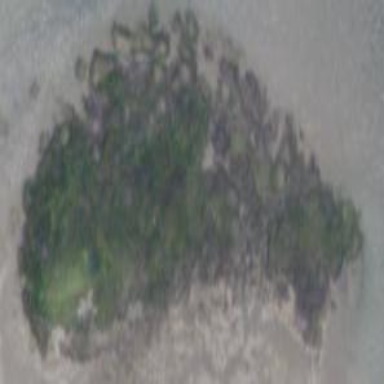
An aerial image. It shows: Saltmarsh wetland with tidal influence.